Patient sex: F
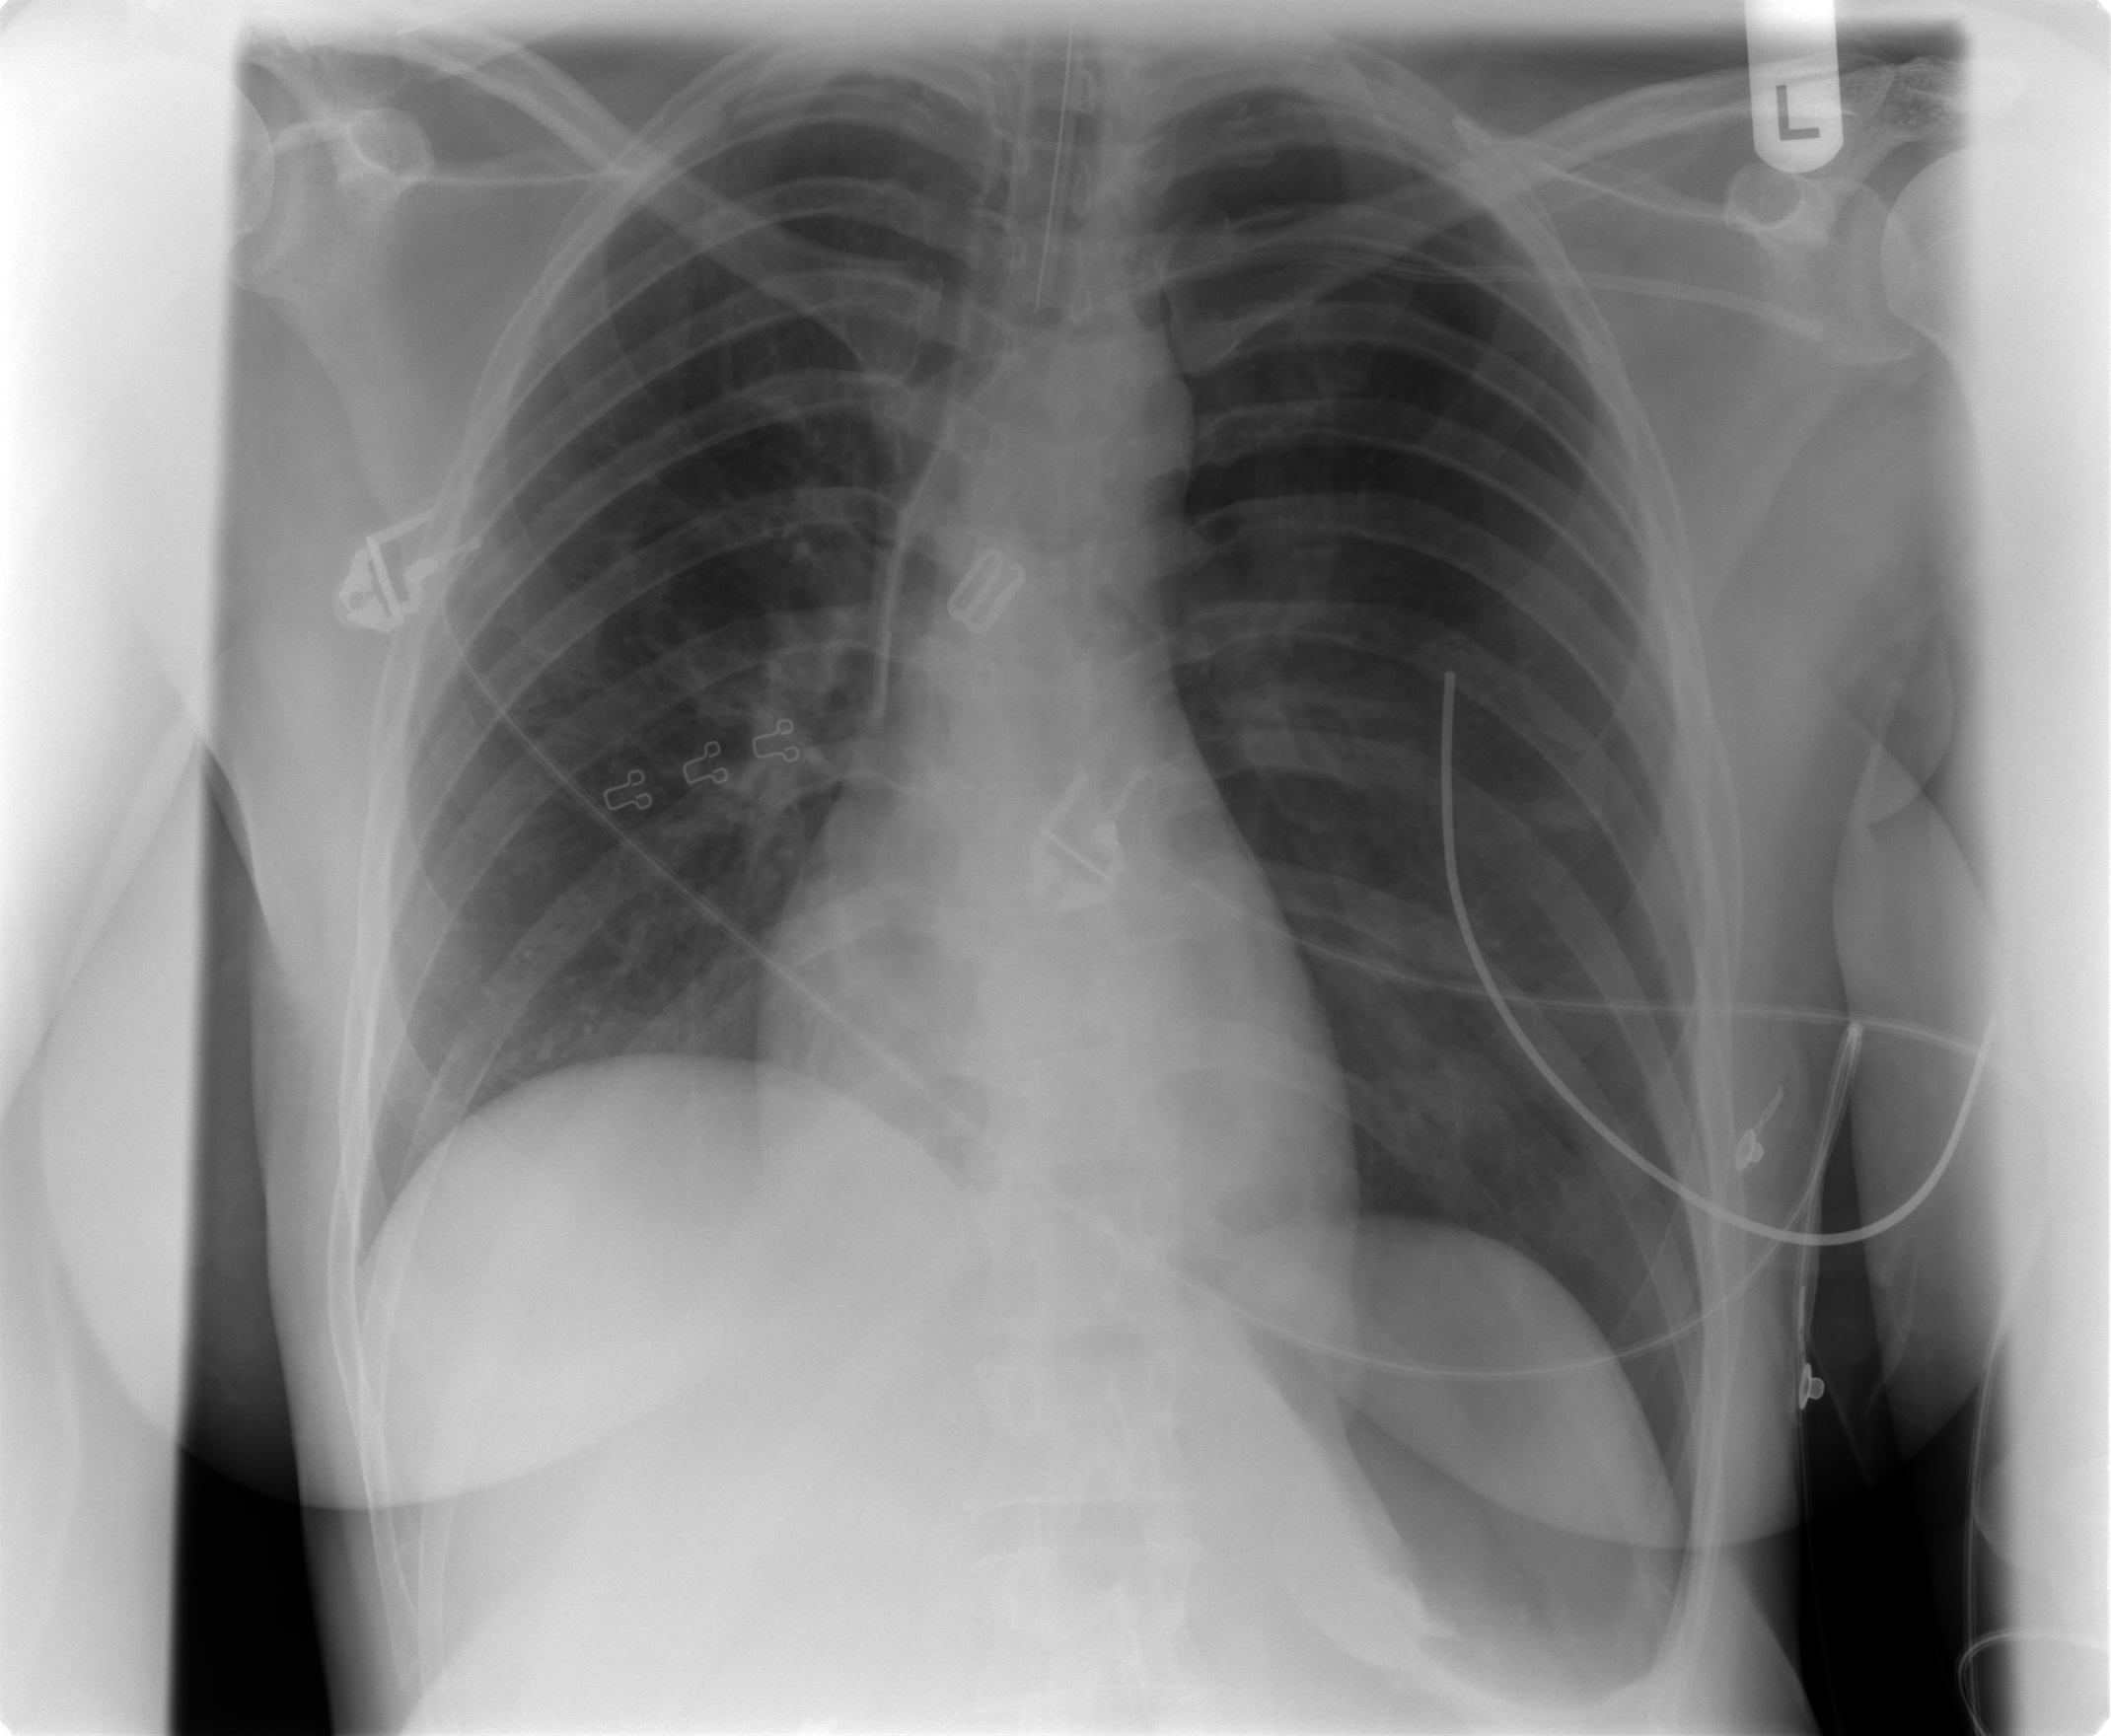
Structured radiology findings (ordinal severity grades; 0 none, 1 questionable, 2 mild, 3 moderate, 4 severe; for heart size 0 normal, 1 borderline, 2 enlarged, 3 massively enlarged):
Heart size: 0
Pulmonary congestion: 0
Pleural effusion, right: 1
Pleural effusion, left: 0
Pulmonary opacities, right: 0
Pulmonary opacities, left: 0
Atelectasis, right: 0
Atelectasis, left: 0